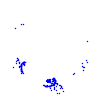
Particle: pion